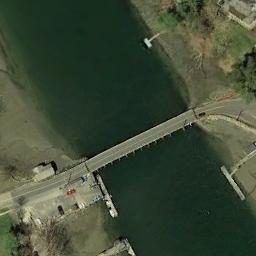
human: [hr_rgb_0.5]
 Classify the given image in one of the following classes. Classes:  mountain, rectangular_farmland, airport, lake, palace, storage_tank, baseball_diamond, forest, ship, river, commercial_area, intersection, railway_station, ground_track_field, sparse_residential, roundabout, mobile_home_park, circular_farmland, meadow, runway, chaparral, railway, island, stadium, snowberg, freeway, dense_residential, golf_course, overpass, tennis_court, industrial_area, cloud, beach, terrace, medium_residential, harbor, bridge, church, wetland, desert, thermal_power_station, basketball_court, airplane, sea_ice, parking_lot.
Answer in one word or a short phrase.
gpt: bridge